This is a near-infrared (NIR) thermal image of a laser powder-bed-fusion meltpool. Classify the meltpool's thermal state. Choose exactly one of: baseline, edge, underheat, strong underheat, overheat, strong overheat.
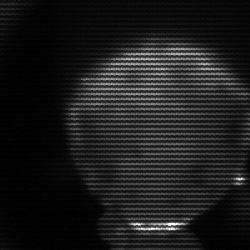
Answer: edge